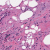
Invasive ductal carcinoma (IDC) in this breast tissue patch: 0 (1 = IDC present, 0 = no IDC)